Question: I'm looking for a way to do an effect which is most likely a combination of things, the base of it would be something like this:
<URL>
As you can see, when you scroll down, a div is actually sliding up. I am not sure there is such a plugin, and if there is, is it possible to resize and maybe re-position elements as you scroll down?
I've seen the post:
<URL>
and I know of sticky elements <URL>

Is it even possible to do something like this? If yes, can you give me links/examples please?
And of course I need to make it super super smooth like the Nike one...ha
Here is a jsfiddle, but I can't get it to work right.
<URL>
Thanks.
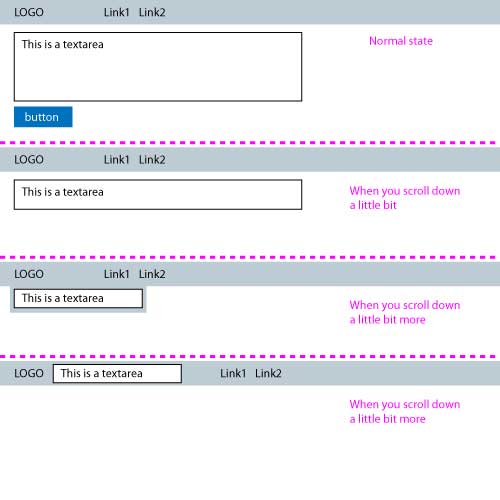
Answer: I've modified your JSFiddle. I tested it in Chrome, Firefox, and IE7+.
<URL>
I've cleaned it up a bit and moved all your "states" into classes. On scroll, it simply uses JQuery to add and remove classes based on the scroll position.
Note that there is no animation, if you wish to animate it, you can use class transitions to animate. See more here: <URL>.
In regards to entering full mode on keydown, you can again create an "expand" class and apply it upon keydown. You can then structure your CSS as follows:
'''
.minState3.expand { }
'''
and to show the button again
'''
.minState3.expand button { display:block; }
'''
Doing it this way allows you the flexibility to define how it looks based on the different states.